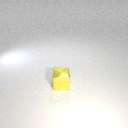
small yellow metal cube